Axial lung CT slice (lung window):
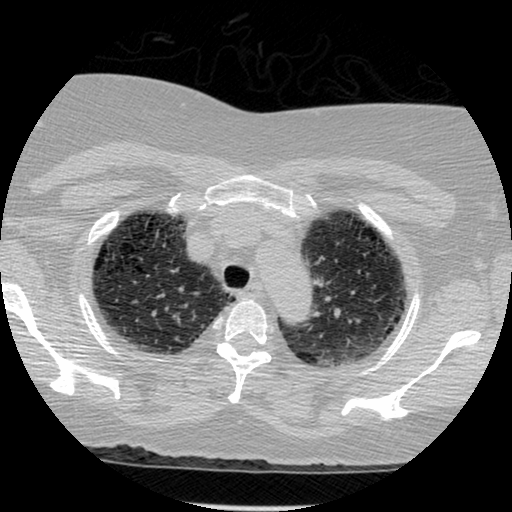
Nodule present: no